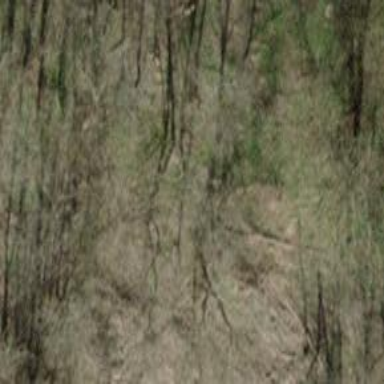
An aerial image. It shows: Grassy track with grade5 tracktype.